Question: I have six script files that I would load and use on a regular basis. My thought was to have one master script that loaded all six so I just referenced the master whenever I wanted.
So I use the following to load the other files:
'''
var jqmouse = document.createElement("script");
jqmouse.type = "text/javascript";
jqmouse.src = "../fancybox/lib/jquery.mousewheel.3.0.6.pack.js";
document.body.appendChild(jqmouse);
'''
The trouble is that the files are showing 404 in IE & Chrome debug console. Double checked with Fiddler and they are not being found???

I have checked and double checked. Either my eyes / brain is confused or something is going on that I am not understanding.
Also I can't add script to a master file or other such method as I am working with a 3rd party.
Thanks for the assistance
---
Solved....once I corrected directory structure from the html page not the scripts it worked...
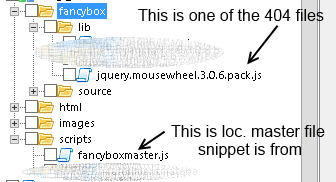
Answer: Try to use relative url to the root of the website.:
'''
jqmouse.src = "/fancybox/lib/jquery.mousewheel.3.0.6.pack.js";
'''
Using the above url works all the time, whereas '../' is dependant on the folder structure.